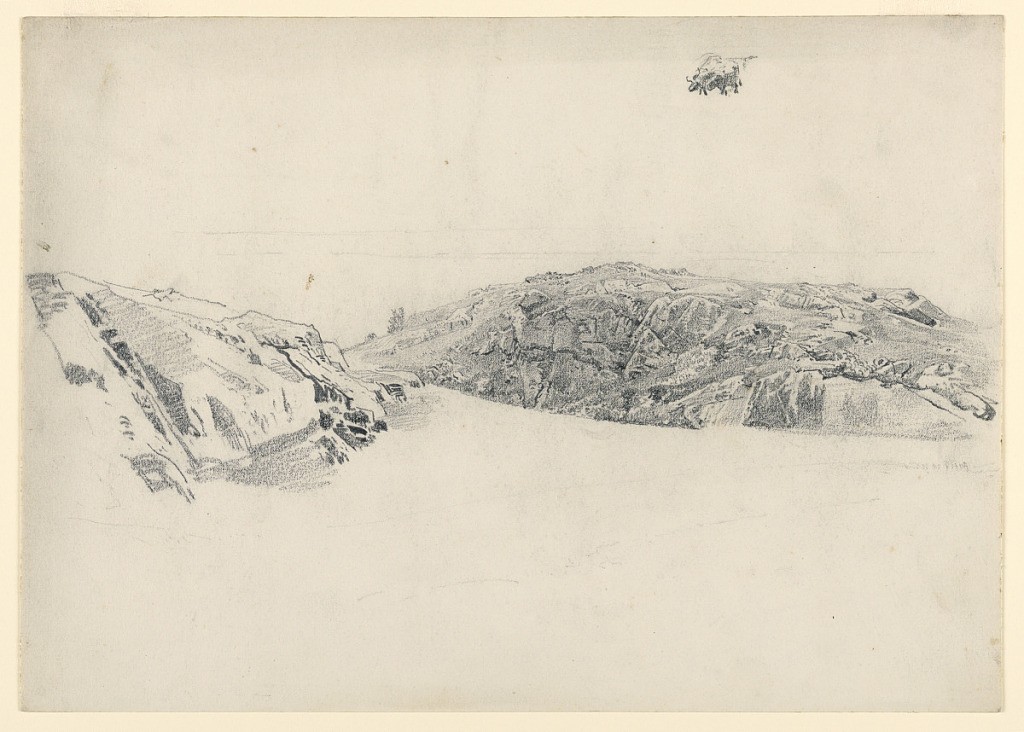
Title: Study of seashore, Rhode Island
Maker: William Trost Richards, American, 1833–1905
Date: ca. 1877
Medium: Graphite, charcoal on paper
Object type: Drawing
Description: Sketch of a rocky coastline.